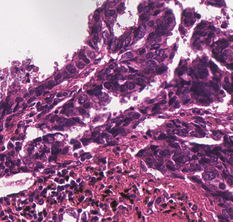
Tumor epithelial tissue: yes
Tumor-associated stroma tissue: yes
Normal tissue: no